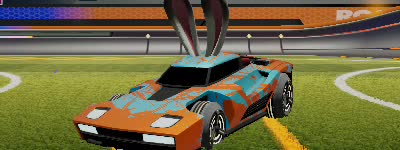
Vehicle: breakout